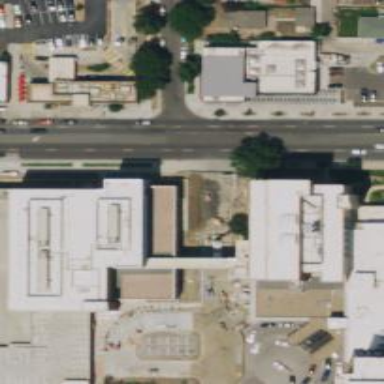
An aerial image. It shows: Hospital building.